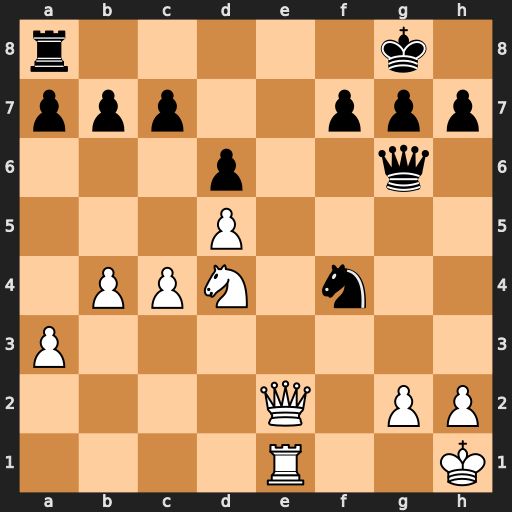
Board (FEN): r5k1/ppp2ppp/3p2q1/3P4/1PPN1n2/P7/4Q1PP/4R2K
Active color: w
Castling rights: -
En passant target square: -
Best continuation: Qe8+ Rxe8 Rxe8#